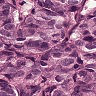
Metastatic tissue present: yes